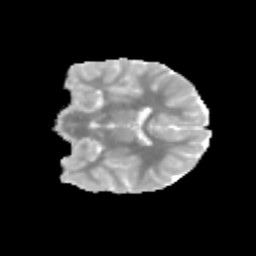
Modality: MD
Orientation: coronal
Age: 9
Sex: male
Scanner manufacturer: siemens
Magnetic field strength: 3 T
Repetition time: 3.8 s
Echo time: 0.07 s